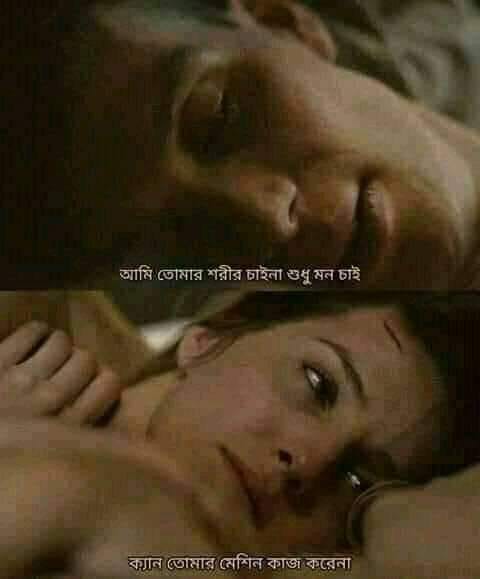
Caption: আমি তোমার শরীর চাইনা শুধু মন চাই     ক্যান তোমার মেশিন কাজ করেনা
Label: hate